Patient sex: M
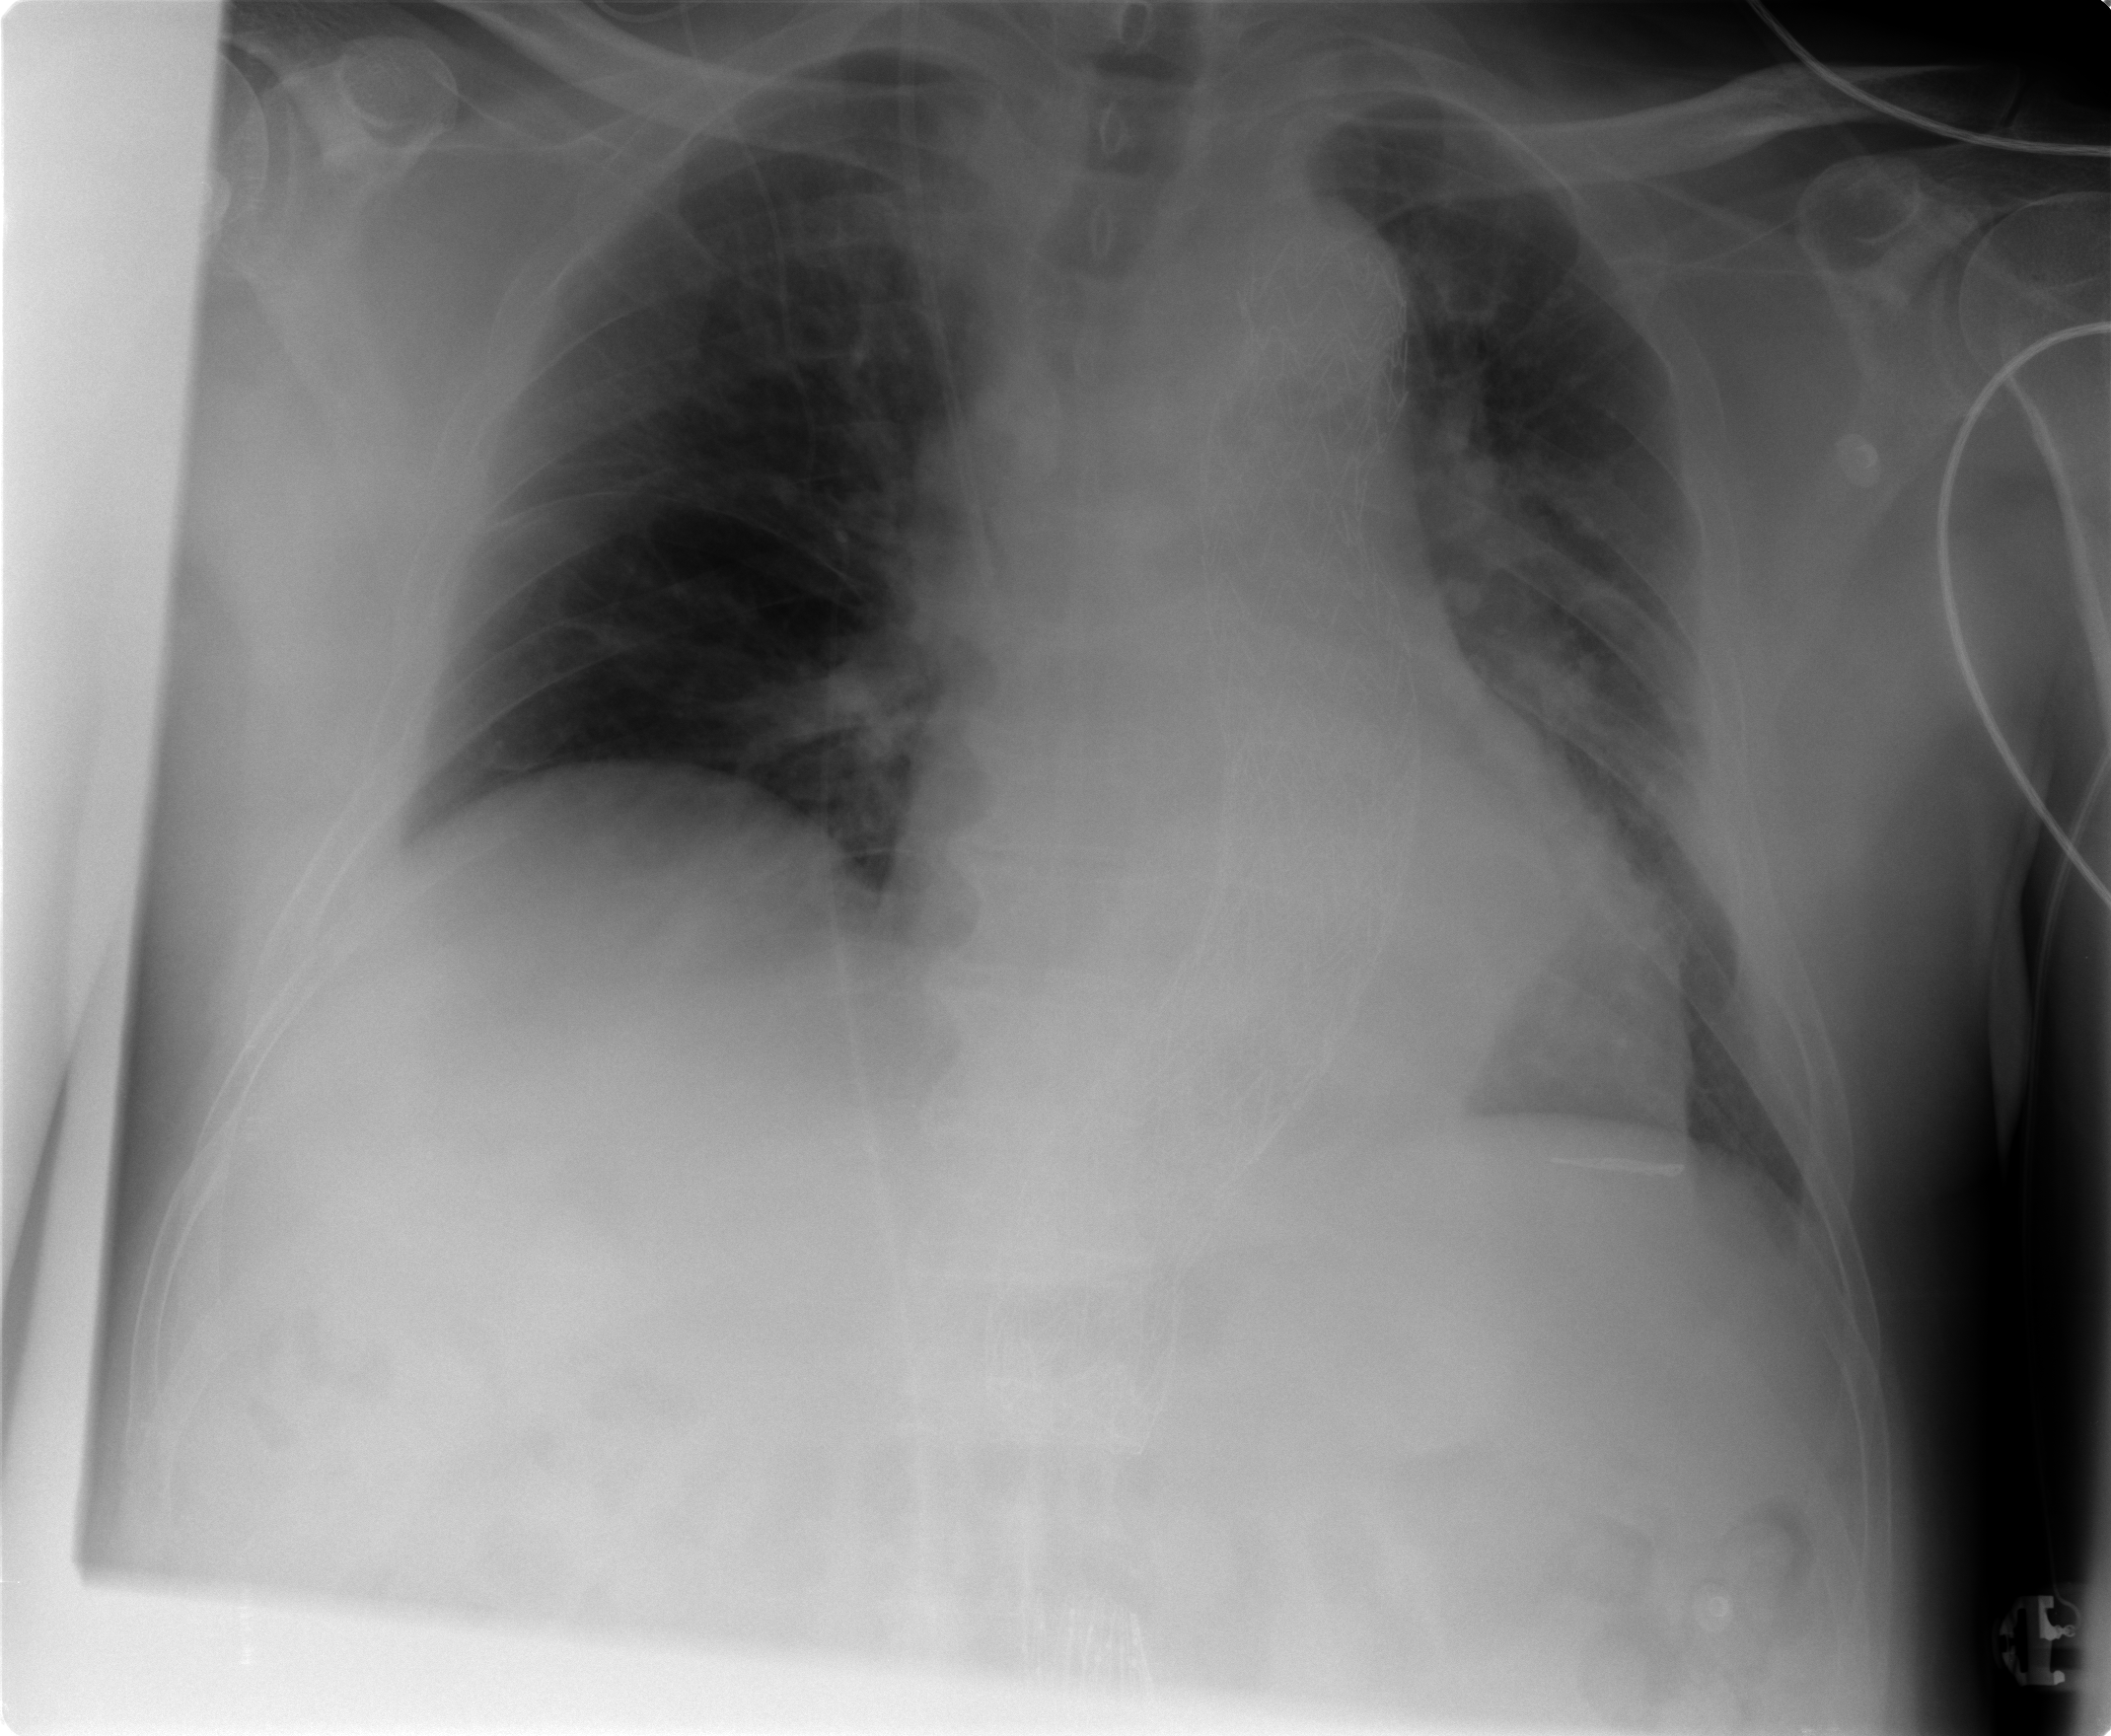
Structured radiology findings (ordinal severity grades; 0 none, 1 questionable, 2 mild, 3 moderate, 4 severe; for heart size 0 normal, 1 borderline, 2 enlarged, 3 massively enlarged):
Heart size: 2
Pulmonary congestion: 1
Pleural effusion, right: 0
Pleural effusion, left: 0
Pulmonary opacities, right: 0
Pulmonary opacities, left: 1
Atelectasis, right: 1
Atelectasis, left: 1